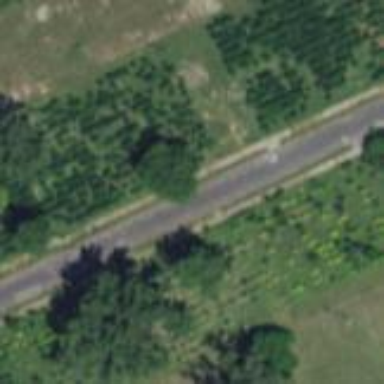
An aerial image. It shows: Plant nursery with trees.